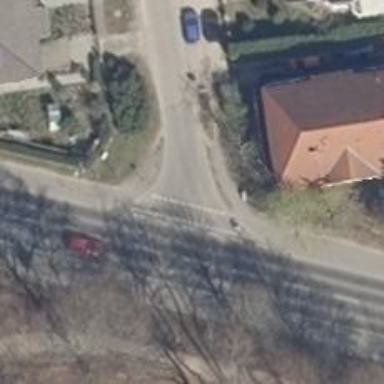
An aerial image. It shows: Road with "give way" sign.